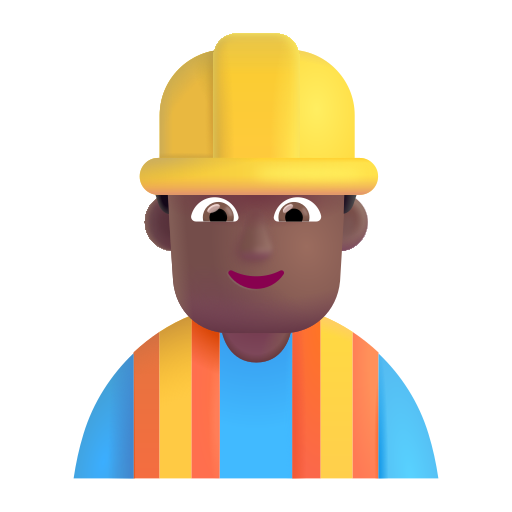
man construction worker color  dark